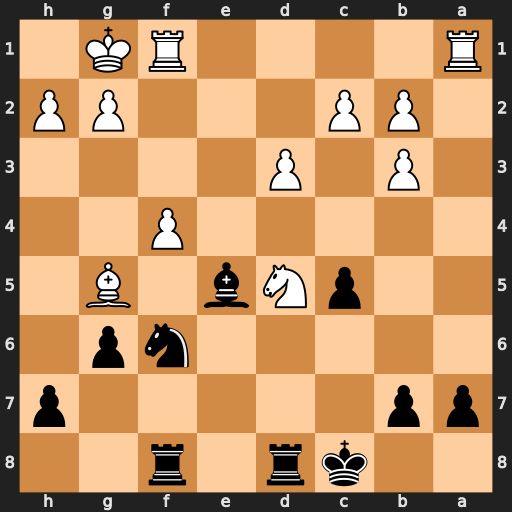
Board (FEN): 2kr1r2/pp5p/5np1/2pNb1B1/5P2/1P1P4/1PP3PP/R4RK1
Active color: b
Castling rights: -
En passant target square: -
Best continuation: Bd4+ Kh1 Rxd5